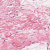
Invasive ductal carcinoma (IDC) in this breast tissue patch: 0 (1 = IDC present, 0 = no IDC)